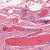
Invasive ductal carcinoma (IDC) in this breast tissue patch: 0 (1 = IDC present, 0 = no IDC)